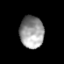
Tissue: prostate
Cell type: T cells
Senescence score: 0.2727
Nuclear area (px): 759
Mean DAPI intensity: 152.354